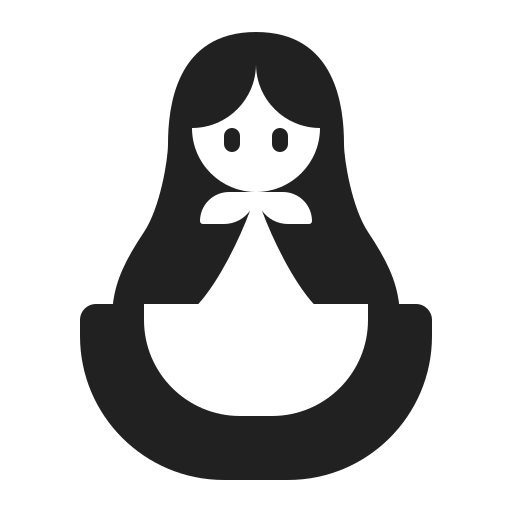
nesting dolls high contrast